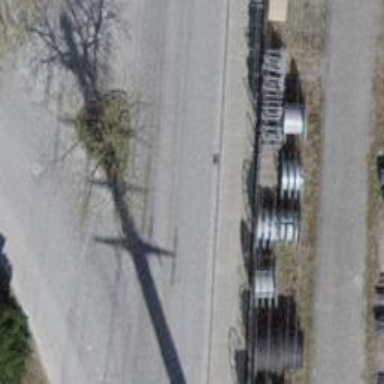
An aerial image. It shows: Chain link fence.